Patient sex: F
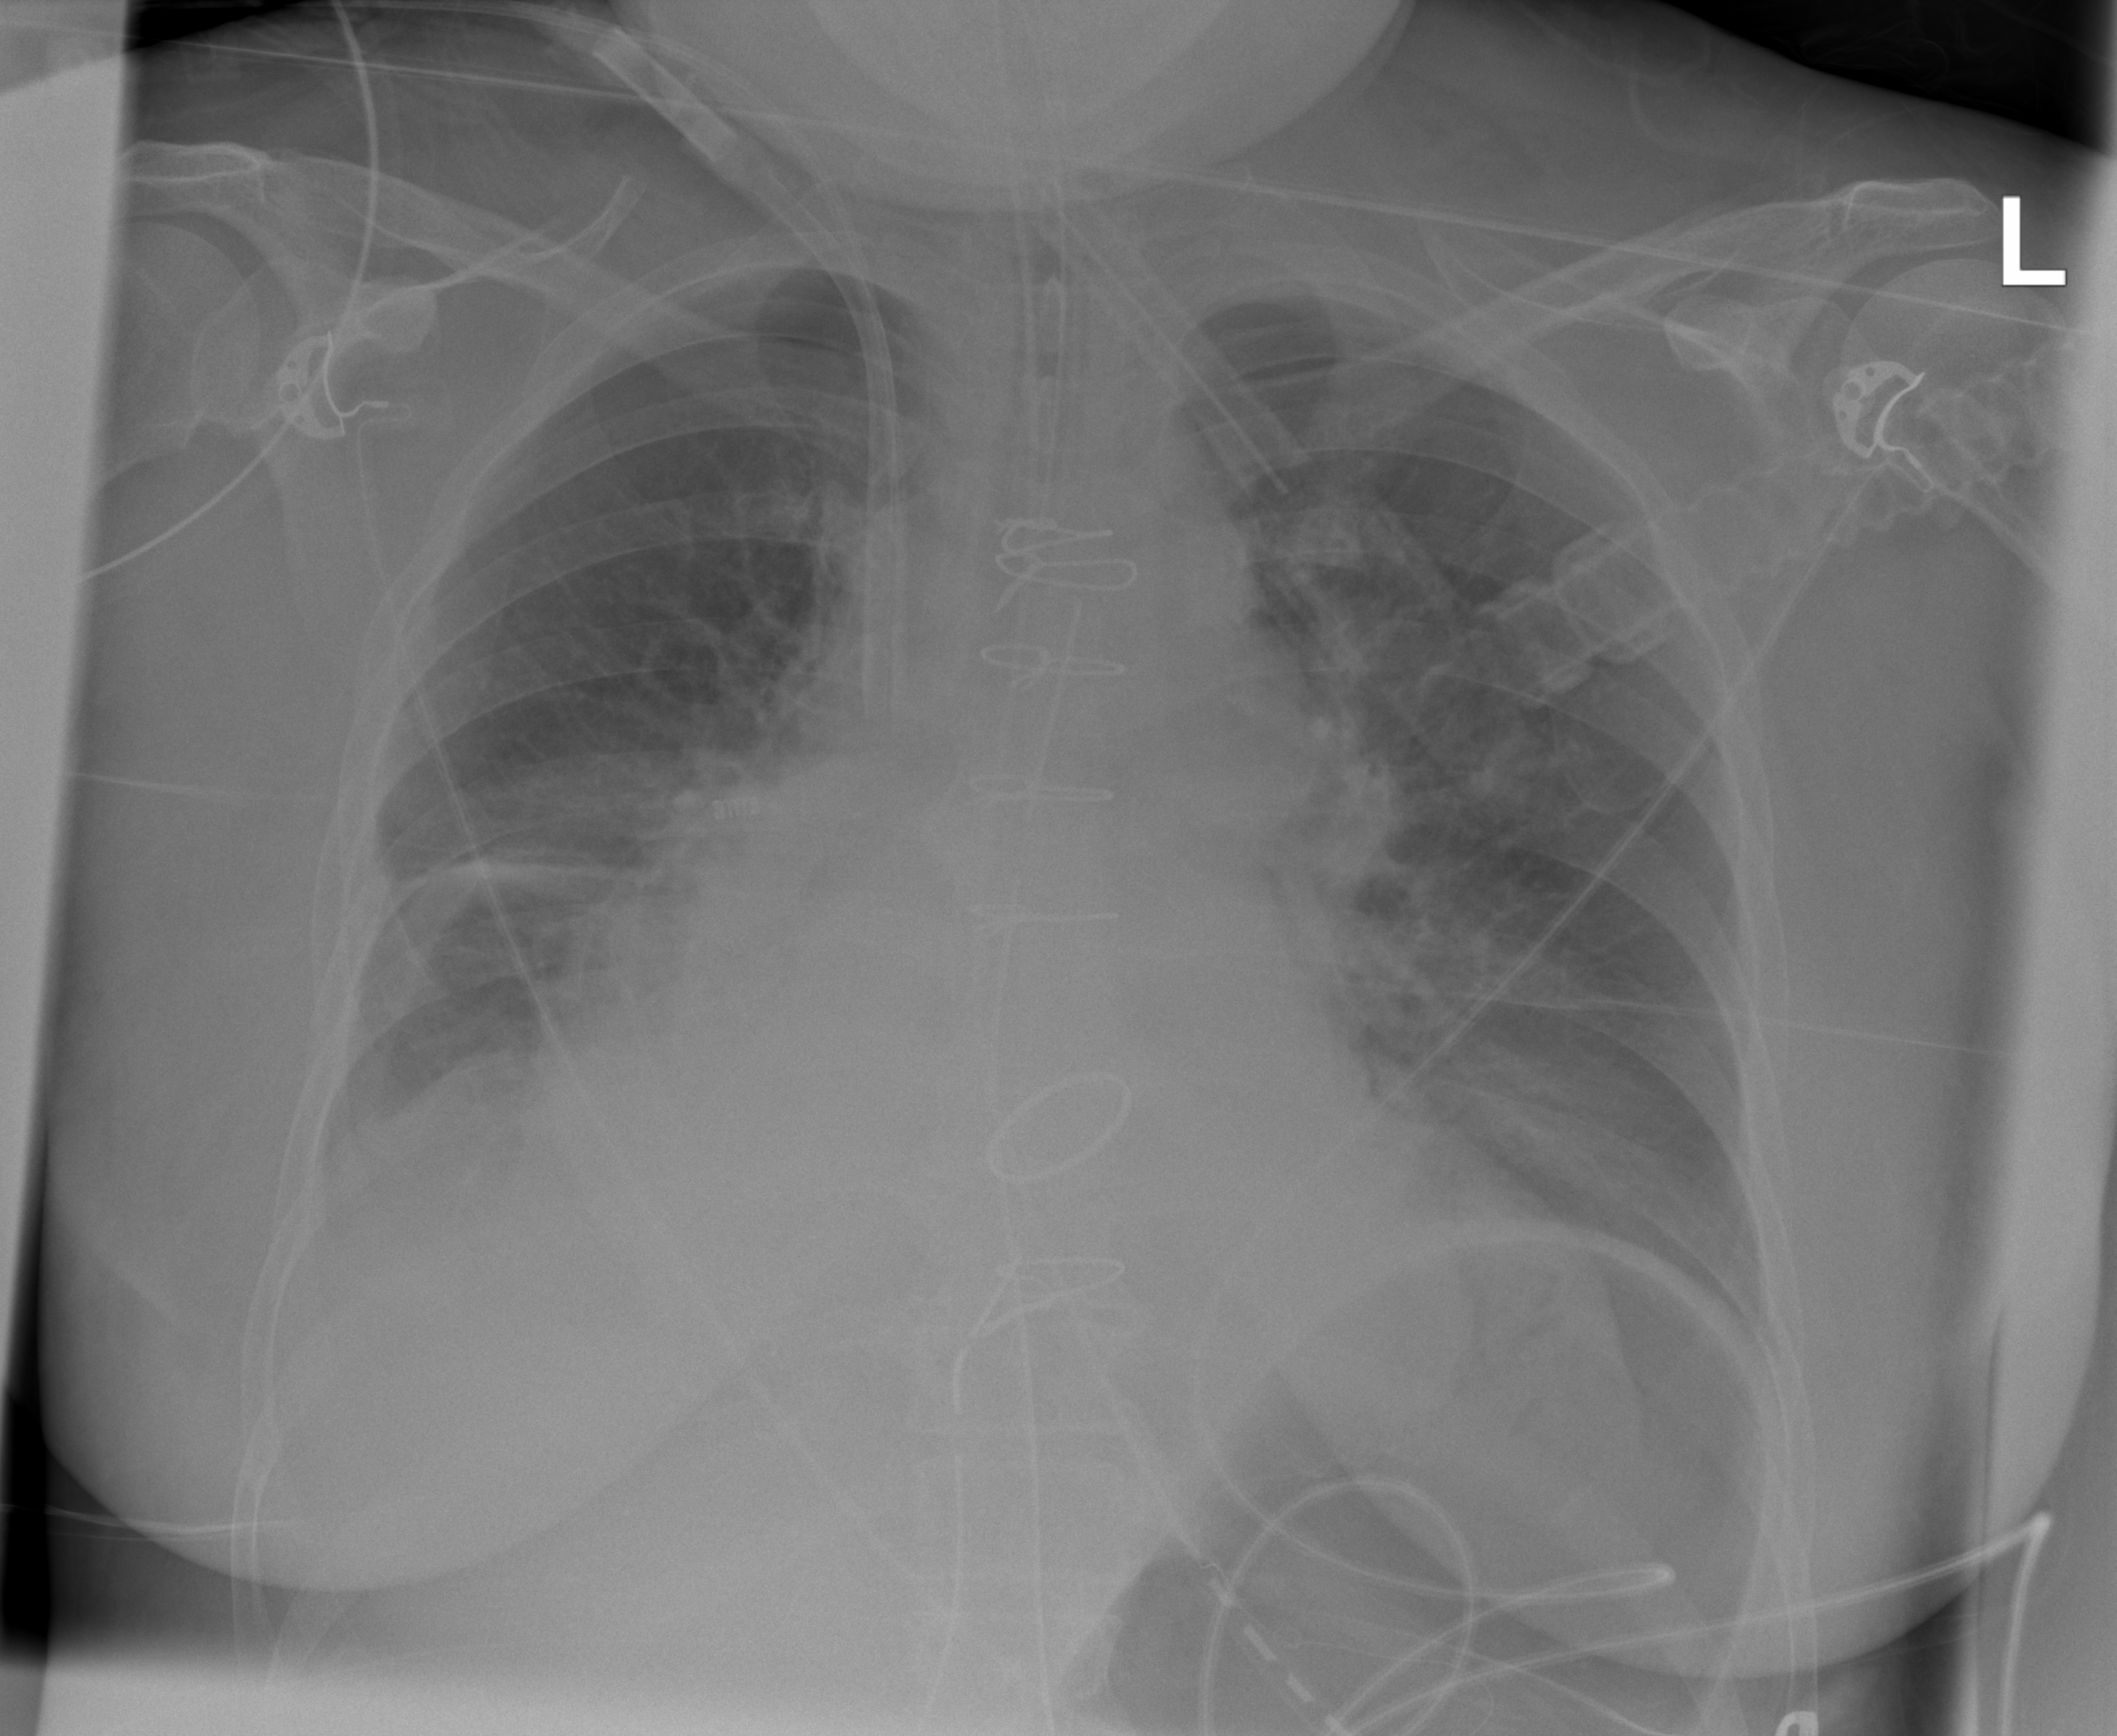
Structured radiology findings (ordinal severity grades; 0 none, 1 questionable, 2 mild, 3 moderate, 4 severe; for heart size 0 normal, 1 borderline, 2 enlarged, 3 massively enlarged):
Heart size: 2
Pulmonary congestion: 2
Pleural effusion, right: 3
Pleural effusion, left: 1
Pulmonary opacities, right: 1
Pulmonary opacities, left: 0
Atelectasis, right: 3
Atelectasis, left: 2